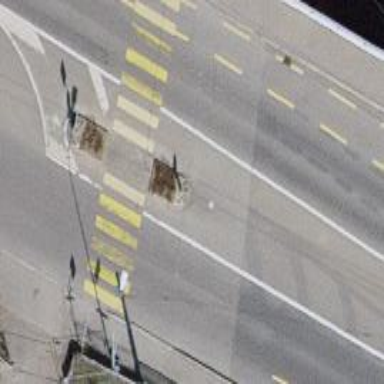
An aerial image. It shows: Secondary road with asphalt surface. It includes cycle lane and trolley wires.